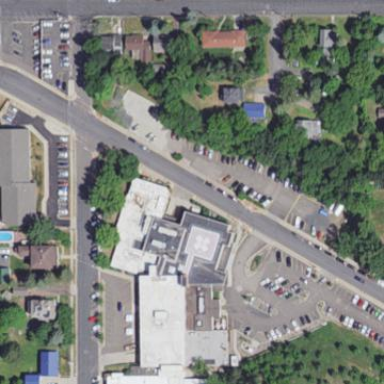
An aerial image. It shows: Hospital building.